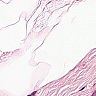
Metastatic tissue present: no